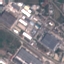
Label: Industrial